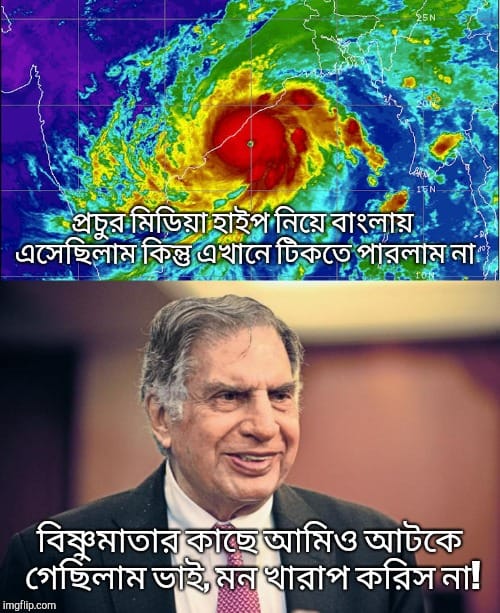
Text: প্রচুর মিডিয়া হাইপ নিয়ে বাংলায় এসেছিলাম কিন্তু এখানে টিকতে পারলাম না, বিস্নুমাতার কাছে আমিও আটকে গেছিলাম ভাই, মন খারাপ করিস না
Label: Non Hate